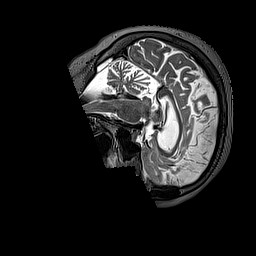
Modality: T2w
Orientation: sagittal
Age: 66
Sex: female
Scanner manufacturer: siemens
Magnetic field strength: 3 T
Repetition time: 3.2 s
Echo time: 0.567 s